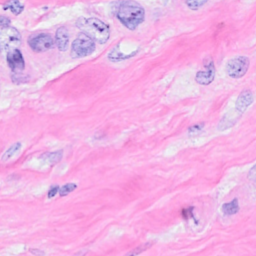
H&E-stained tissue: Breast